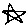
Label: star